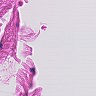
Metastatic tissue present: no